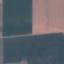
Land use / land cover: AnnualCrop